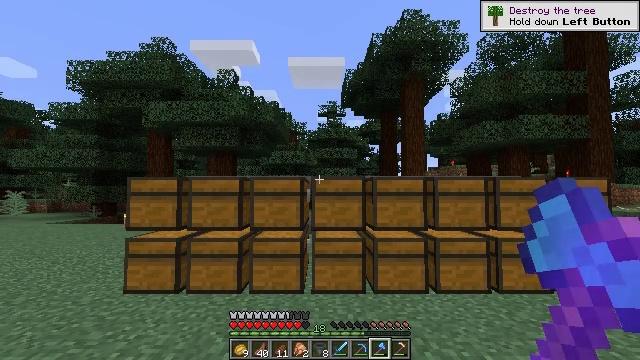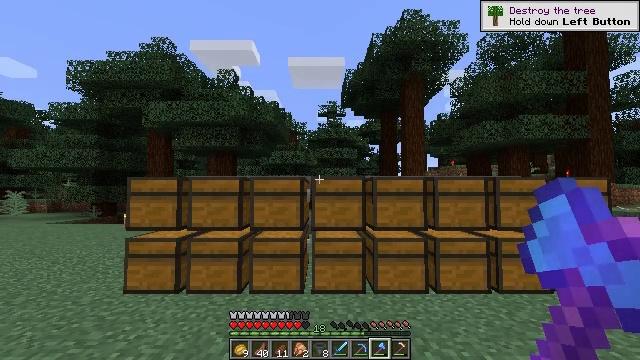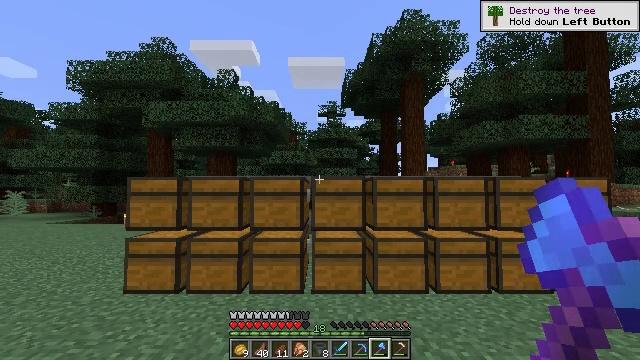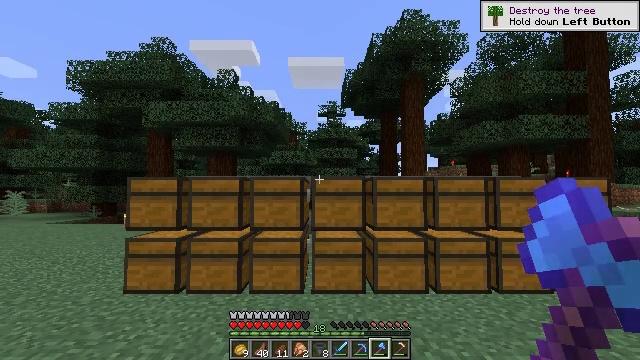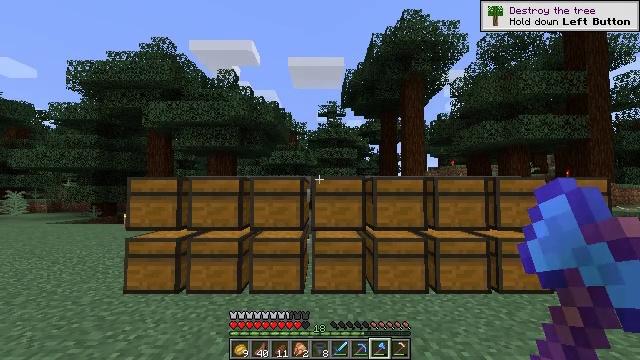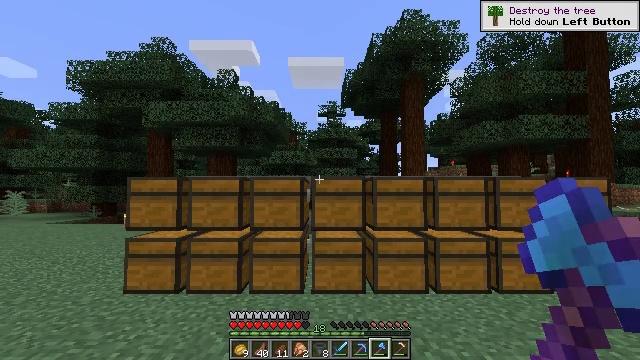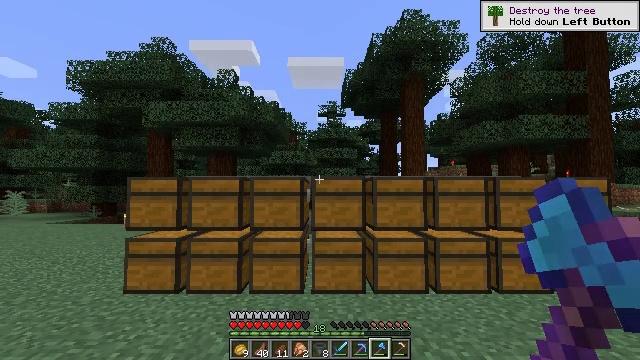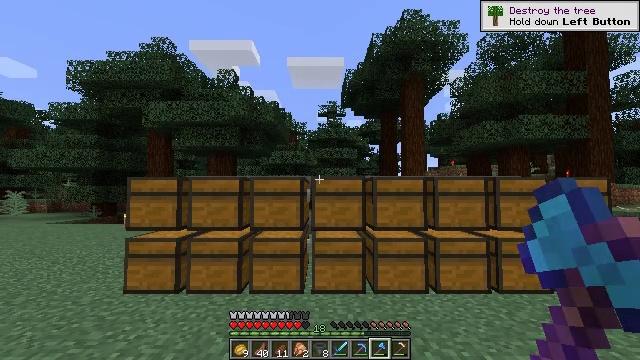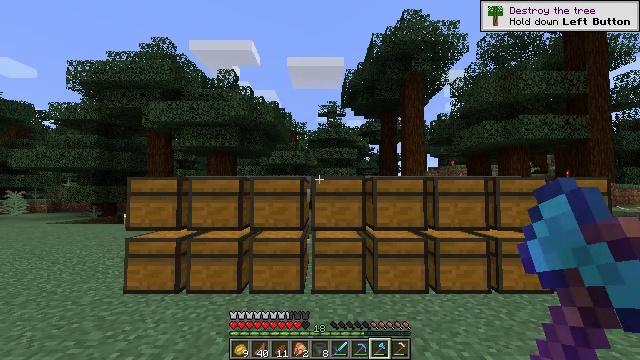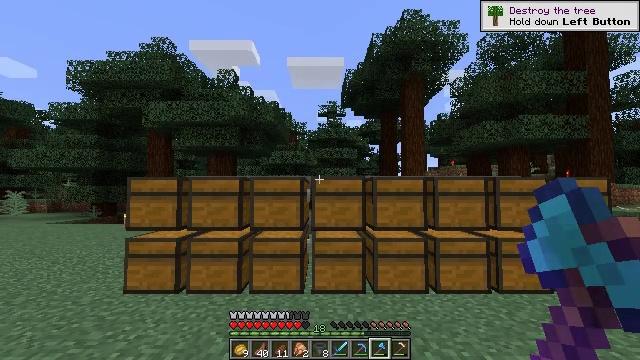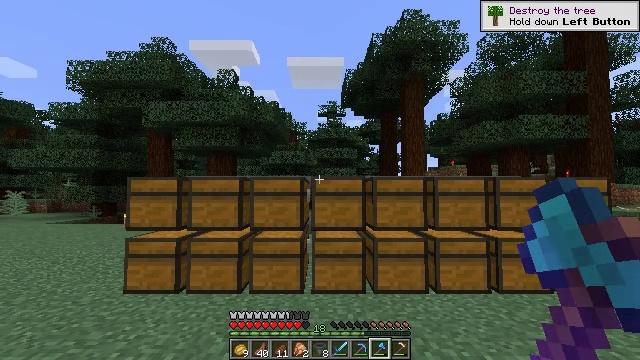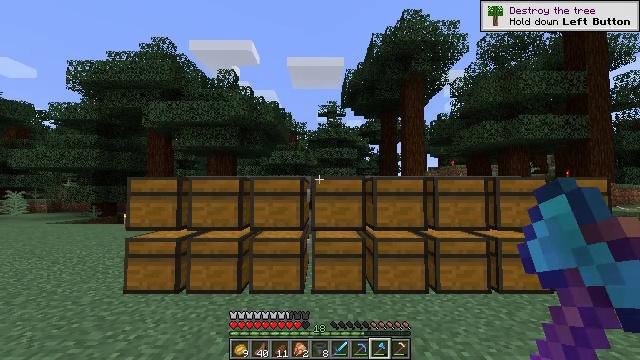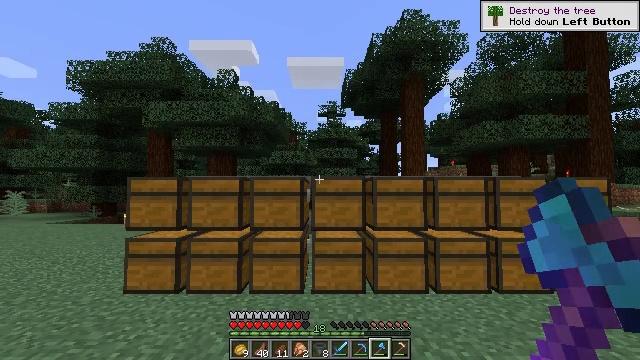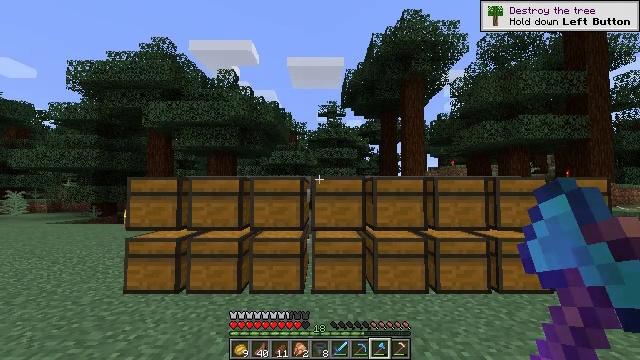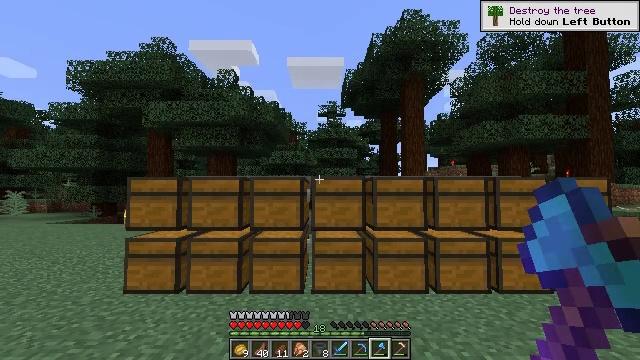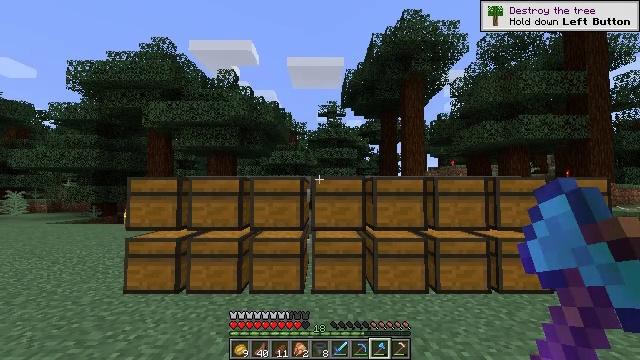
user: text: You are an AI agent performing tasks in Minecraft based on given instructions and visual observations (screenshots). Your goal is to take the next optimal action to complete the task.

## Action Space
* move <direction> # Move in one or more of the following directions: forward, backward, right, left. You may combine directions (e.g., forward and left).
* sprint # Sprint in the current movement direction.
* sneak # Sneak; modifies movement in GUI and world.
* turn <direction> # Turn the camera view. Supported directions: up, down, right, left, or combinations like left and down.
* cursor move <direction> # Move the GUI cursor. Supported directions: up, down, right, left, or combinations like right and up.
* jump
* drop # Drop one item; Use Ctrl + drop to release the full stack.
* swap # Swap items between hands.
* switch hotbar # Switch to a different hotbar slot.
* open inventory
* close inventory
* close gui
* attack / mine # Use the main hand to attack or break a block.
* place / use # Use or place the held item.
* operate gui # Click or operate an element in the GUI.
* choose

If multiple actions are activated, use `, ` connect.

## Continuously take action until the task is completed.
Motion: motion action
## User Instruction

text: Mine the large fern from the ground.
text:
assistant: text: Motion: no_op
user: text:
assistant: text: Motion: no_op
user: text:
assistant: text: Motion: no_op
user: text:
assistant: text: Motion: no_op
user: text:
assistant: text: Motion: no_op
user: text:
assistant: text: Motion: no_op
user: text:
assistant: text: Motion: no_op
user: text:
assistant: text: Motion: no_op
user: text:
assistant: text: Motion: no_op
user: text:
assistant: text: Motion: no_op
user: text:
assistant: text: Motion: no_op
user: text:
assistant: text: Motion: no_op
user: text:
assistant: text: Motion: no_op
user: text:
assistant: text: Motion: no_op
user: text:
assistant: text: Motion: no_op
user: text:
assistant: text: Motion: no_op
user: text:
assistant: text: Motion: no_op
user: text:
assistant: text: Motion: no_op
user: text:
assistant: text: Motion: no_op
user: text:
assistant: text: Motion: no_op
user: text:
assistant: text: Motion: no_op
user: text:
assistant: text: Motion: no_op
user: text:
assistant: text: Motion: no_op
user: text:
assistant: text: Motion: no_op
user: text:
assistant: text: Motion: no_op
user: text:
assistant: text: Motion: no_op
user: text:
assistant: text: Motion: no_op
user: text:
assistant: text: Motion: no_op
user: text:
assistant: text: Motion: no_op
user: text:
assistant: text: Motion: no_op